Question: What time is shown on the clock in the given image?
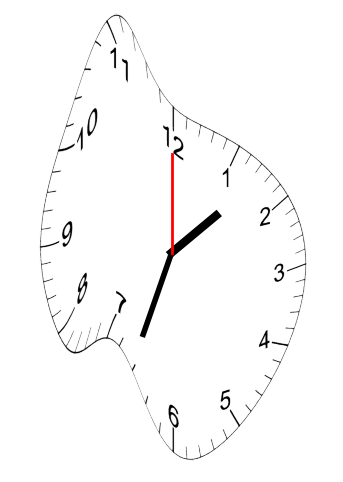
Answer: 01:33:00